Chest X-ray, PA view. Patient: 54 years old, sex F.
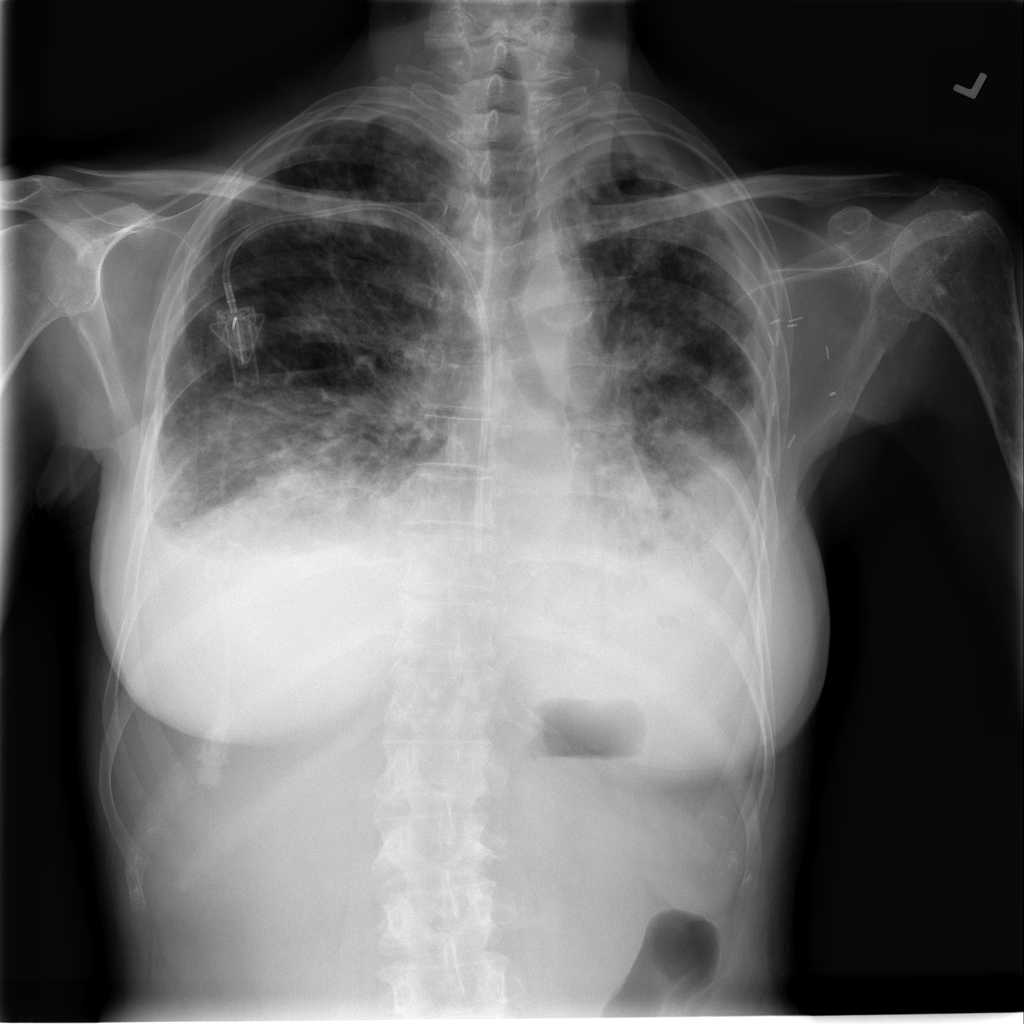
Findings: Effusion, Infiltration, Nodule, Pleural_Thickening